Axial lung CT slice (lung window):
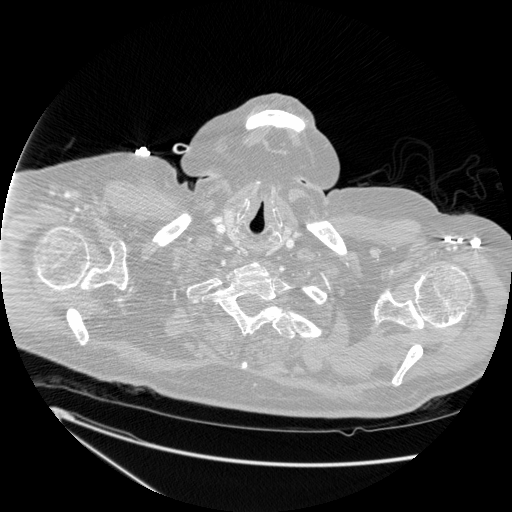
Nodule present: no